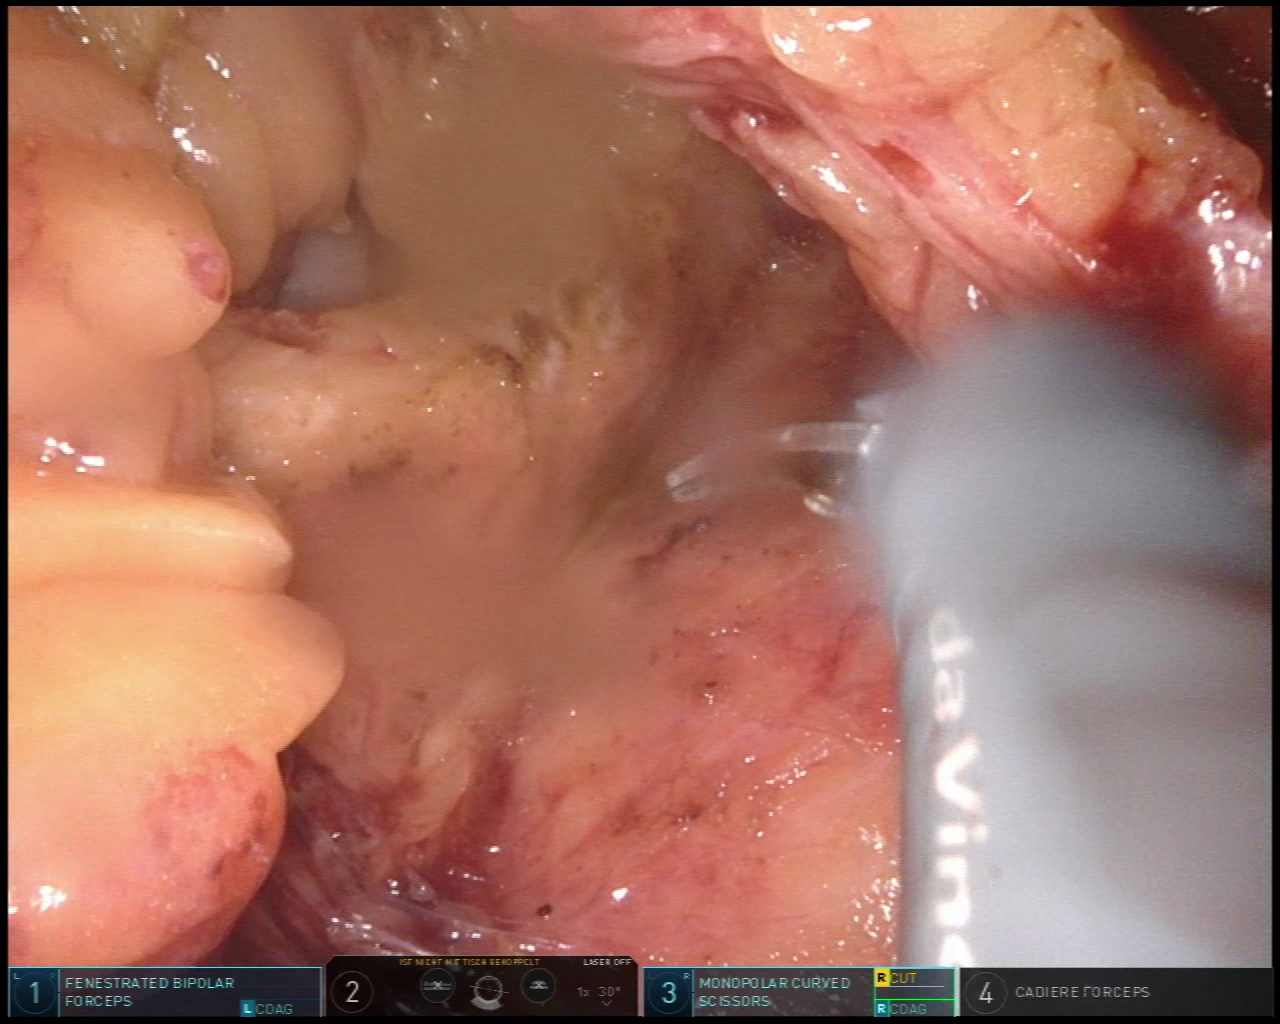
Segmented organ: stomach
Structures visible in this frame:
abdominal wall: no
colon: no
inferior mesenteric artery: no
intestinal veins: no
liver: no
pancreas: yes
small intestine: no
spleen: no
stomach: yes
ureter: no
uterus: no
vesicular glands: no